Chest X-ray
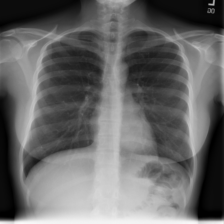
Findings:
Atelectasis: negative
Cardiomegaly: negative
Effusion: negative
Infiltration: negative
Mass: negative
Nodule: negative
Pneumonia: negative
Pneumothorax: negative
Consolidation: negative
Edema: negative
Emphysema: negative
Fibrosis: negative
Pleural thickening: negative
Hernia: negative